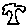
Label: tree